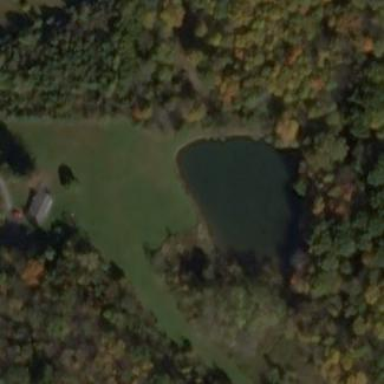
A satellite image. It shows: Serene pond surrounded by nature.